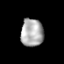
Tissue: prostate
Cell type: T cells
Senescence score: 0.3231
Nuclear area (px): 616
Mean DAPI intensity: 171.576